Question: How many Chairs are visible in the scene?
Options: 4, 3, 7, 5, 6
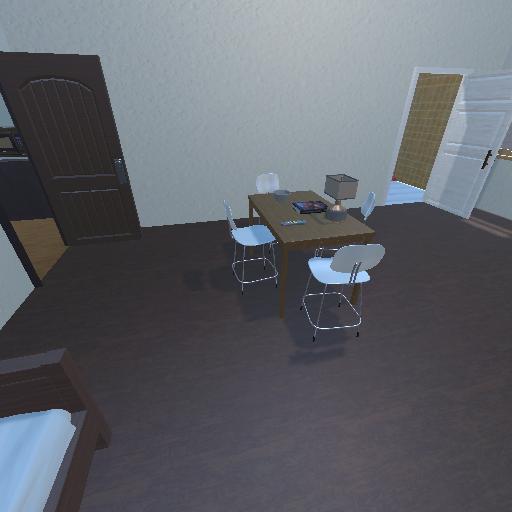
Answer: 4